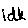
Label: hexagon